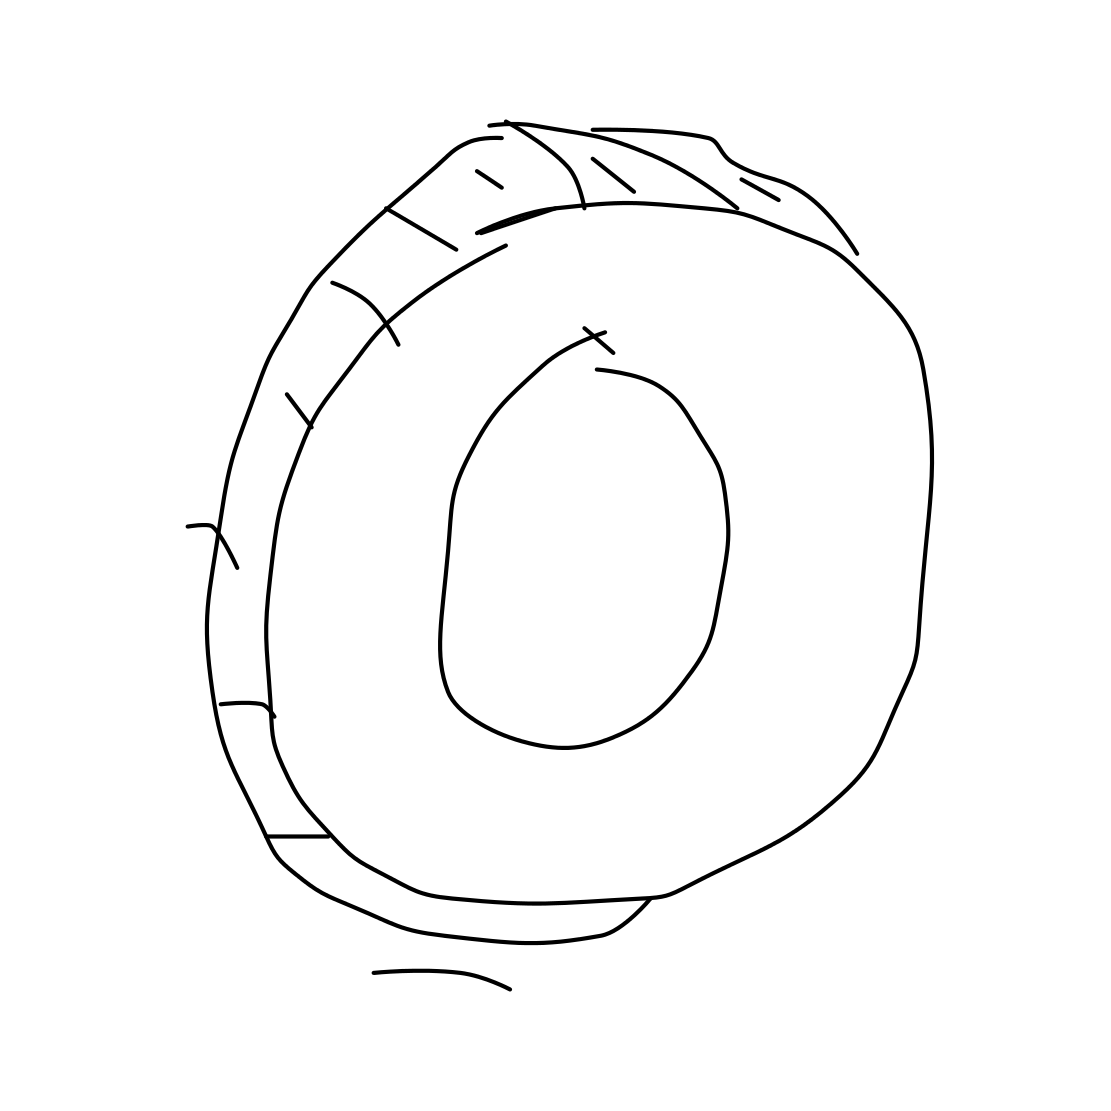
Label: tire